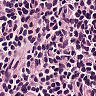
Metastatic tissue present: no